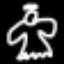
Label: angel